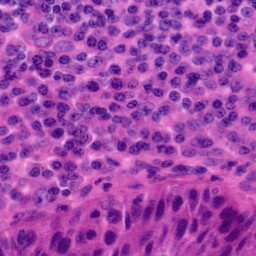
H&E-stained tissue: Tonsil